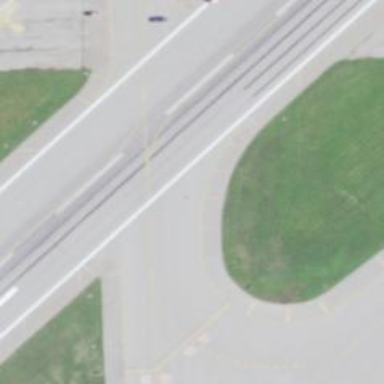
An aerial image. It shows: View of taxiway at the airport.